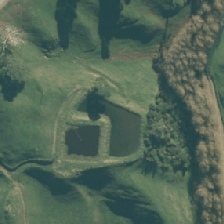
Land cover: deciduous_hardwood